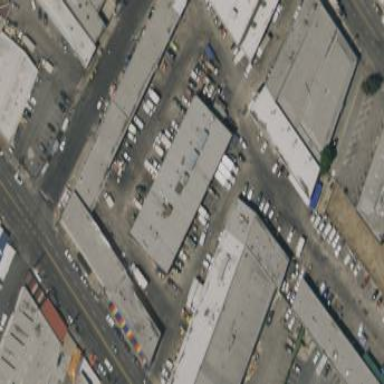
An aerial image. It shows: Warehouse building.